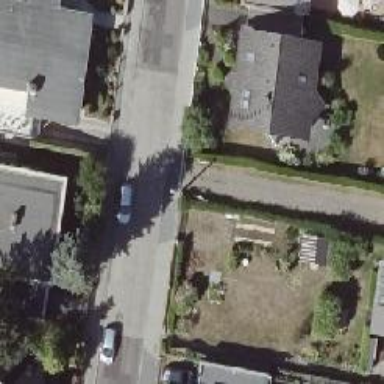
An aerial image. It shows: Residential road with sidewalks on both sides.